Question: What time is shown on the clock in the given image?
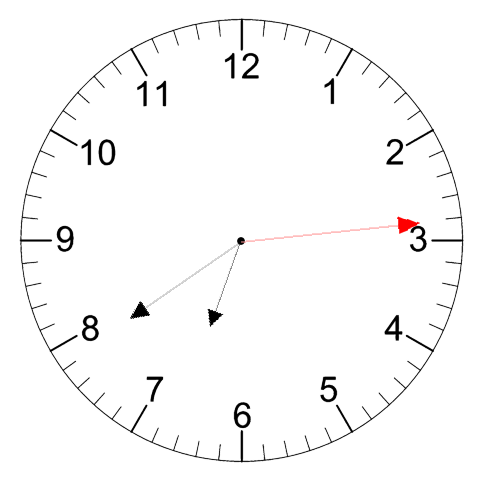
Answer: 06:39:14